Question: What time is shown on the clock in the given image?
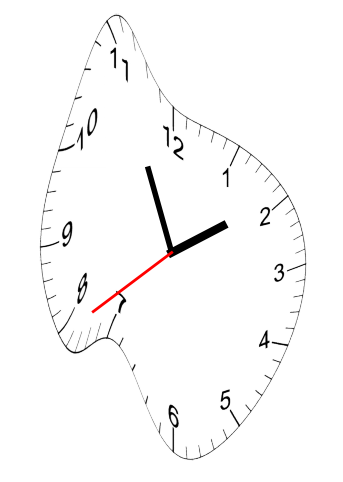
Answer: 01:55:39